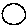
Label: circle